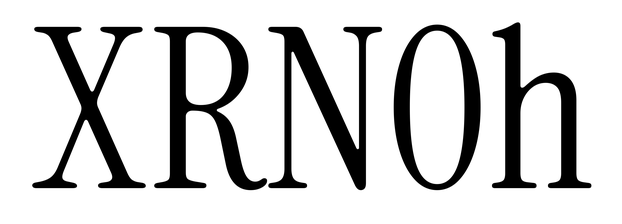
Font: InstrumentSerif-Regular